Interaction volume radius: 5 \u00c5
Interaction volume height: 10 \u00c5
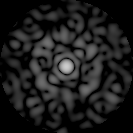
Disorder parameter: 0.8464